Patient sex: M
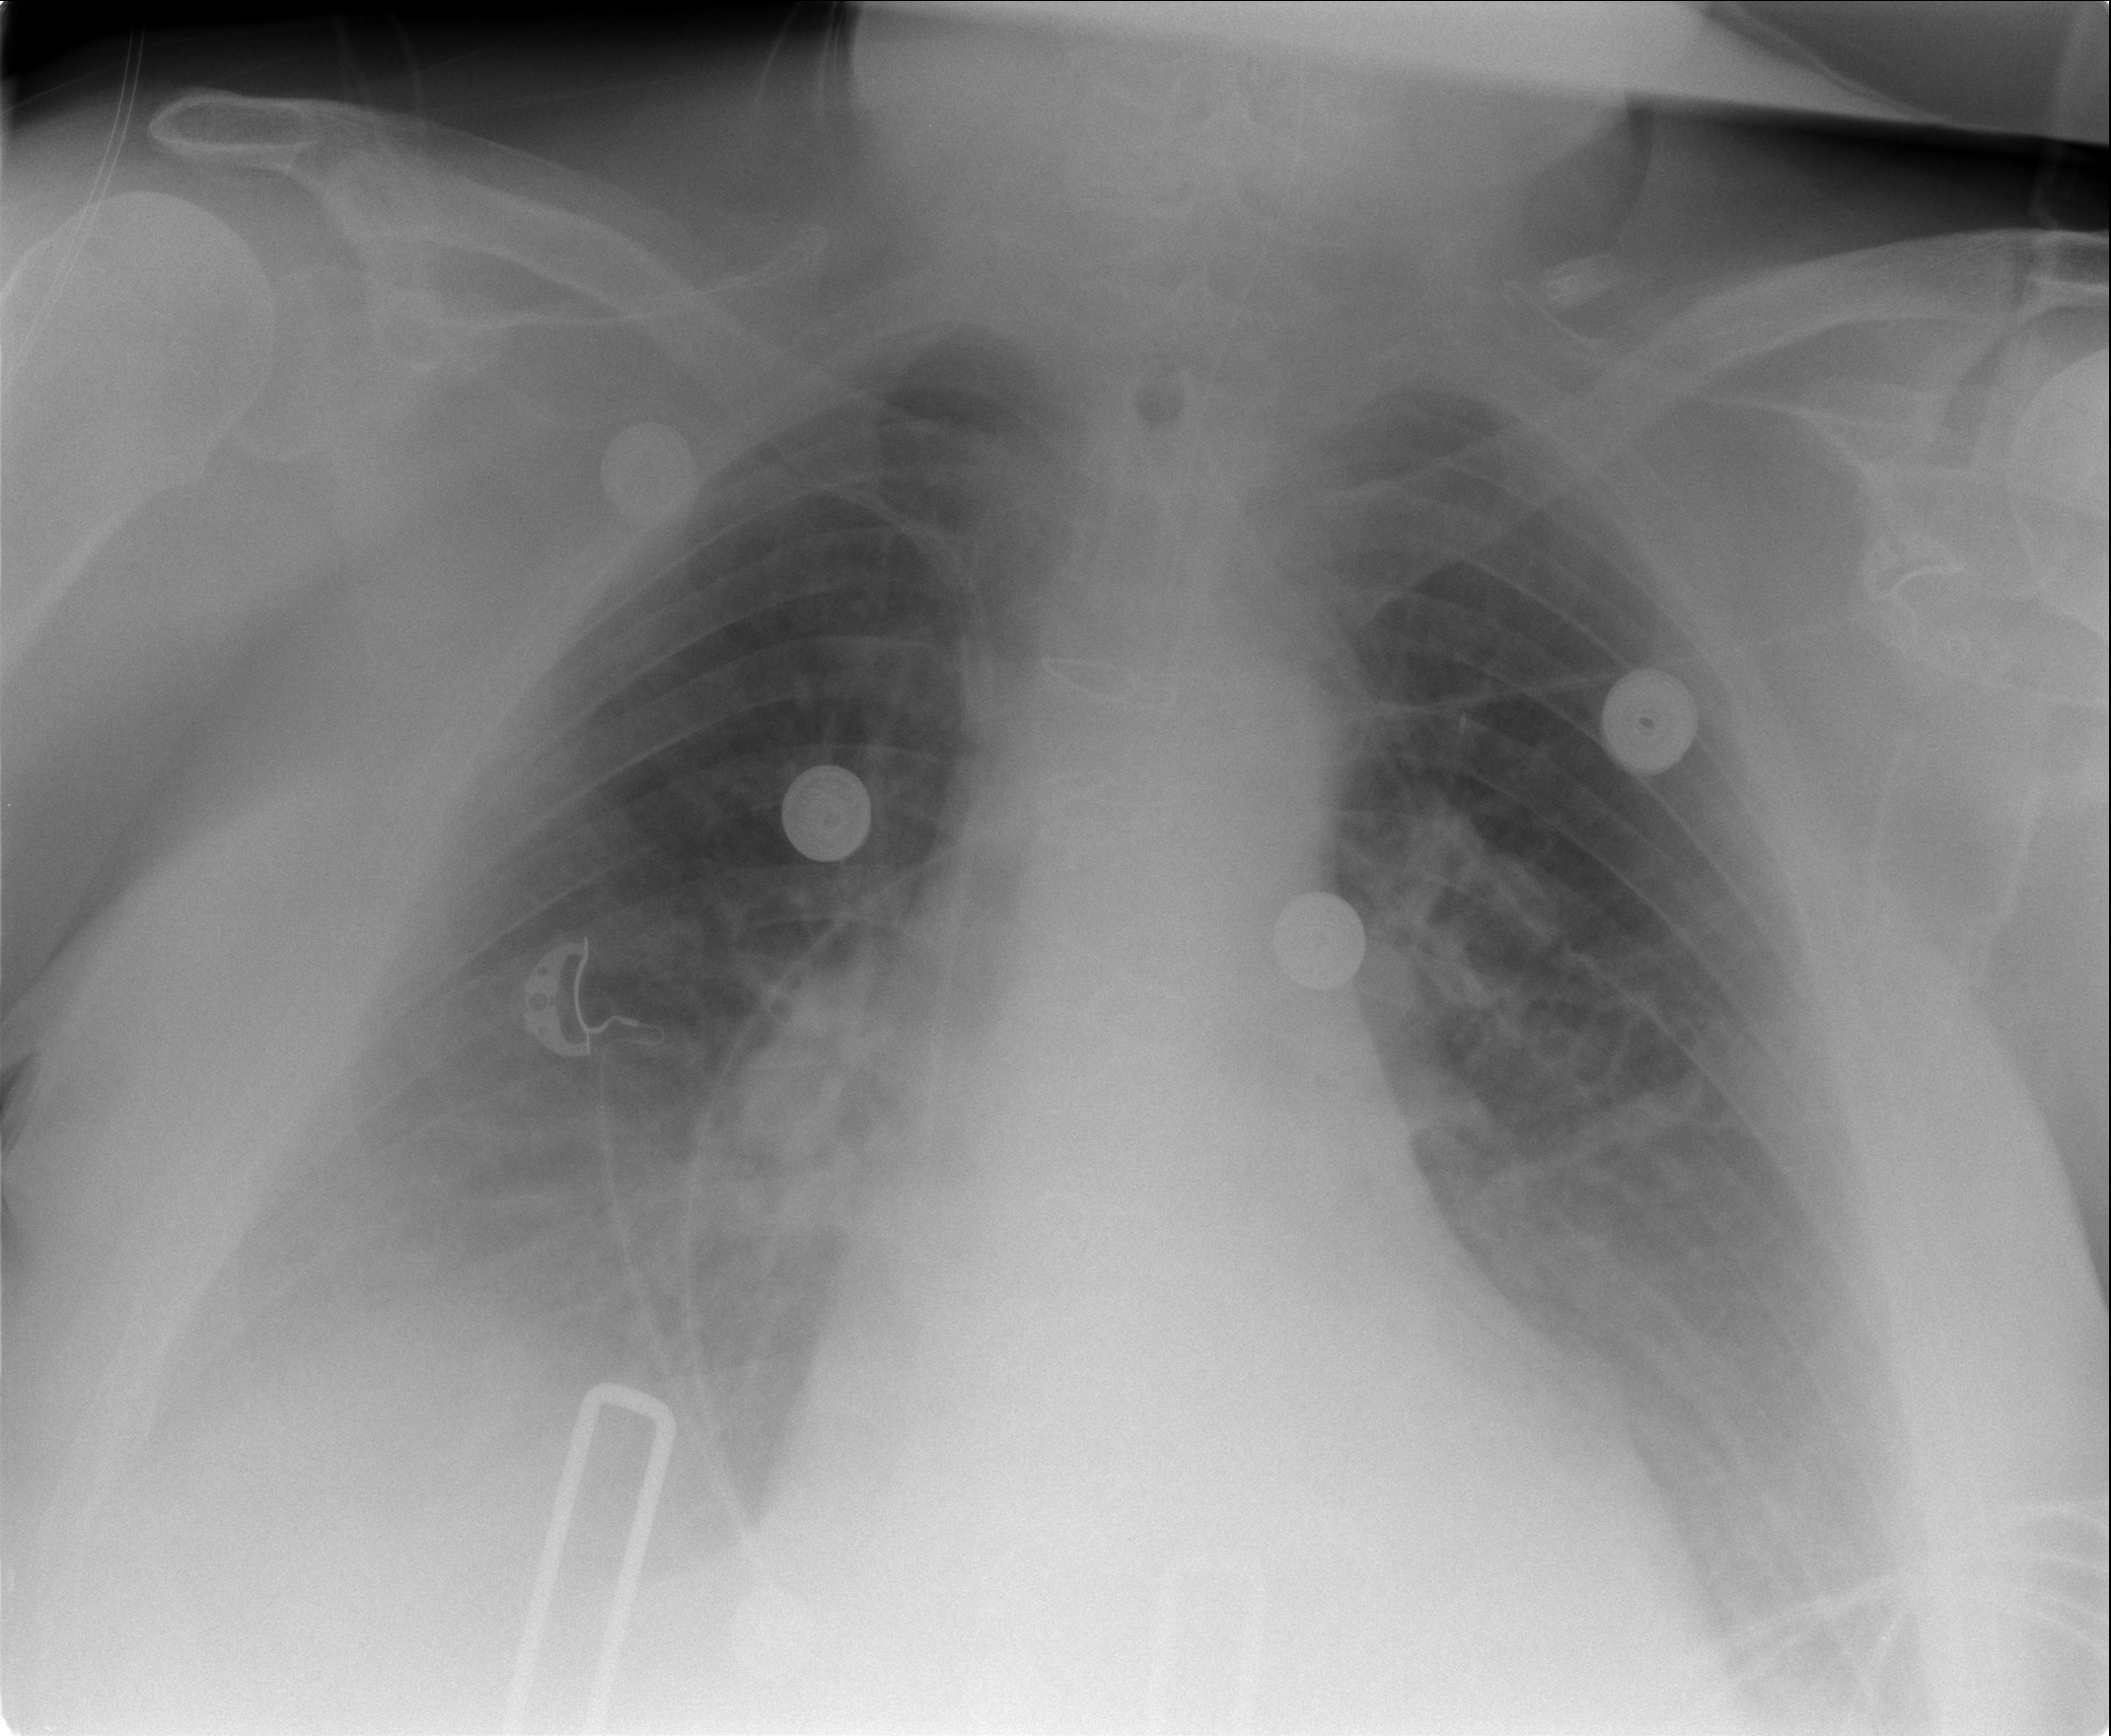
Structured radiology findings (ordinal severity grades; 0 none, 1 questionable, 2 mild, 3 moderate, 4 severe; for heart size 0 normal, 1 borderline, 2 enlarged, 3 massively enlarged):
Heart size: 0
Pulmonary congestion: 0
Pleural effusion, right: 2
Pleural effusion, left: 2
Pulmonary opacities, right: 0
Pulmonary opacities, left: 0
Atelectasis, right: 2
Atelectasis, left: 2